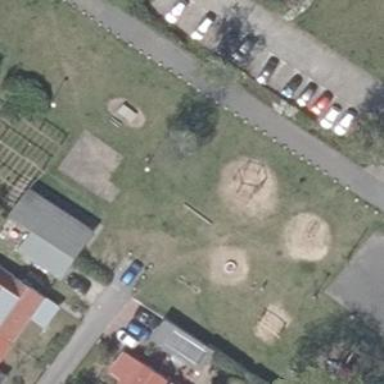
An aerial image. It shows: Playground area for leisure land.